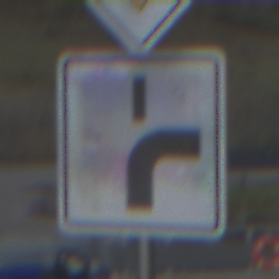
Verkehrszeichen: VerlaufVorfahrtsstrasse8
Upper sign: Vorfahrtsstrasse
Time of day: SunriseSunset
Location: Outdoor (RoadRail)
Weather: PartlyCloudy
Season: NotSpecified
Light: Natural